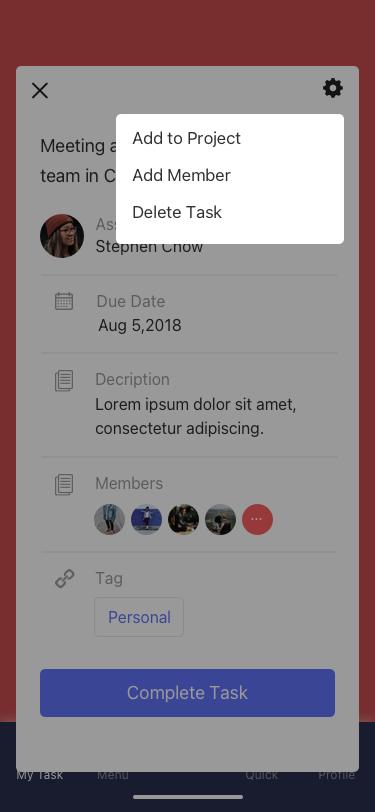
Text in this UI design:
Profile
Quick
Menu
My Task
+
Complete Task
Meeting according with design
team in Central Park
Due Date
Aug 5,2018
Decription
Lorem ipsum dolor sit amet,
consectetur adipiscing.
Members
Assigned to
Stephen Chow
Tag
Personal
…
Add to Project
Add Member
Delete Task